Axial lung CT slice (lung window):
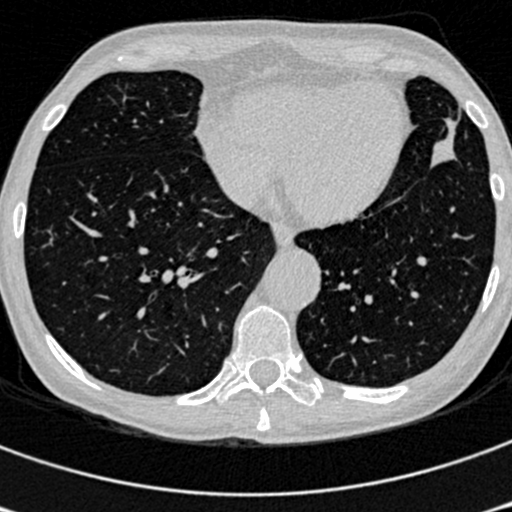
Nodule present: no